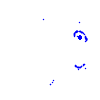
Particle: proton